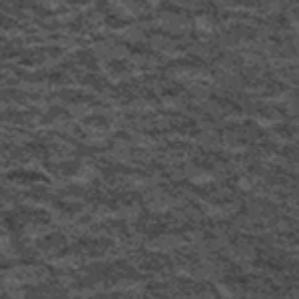
Label: frost